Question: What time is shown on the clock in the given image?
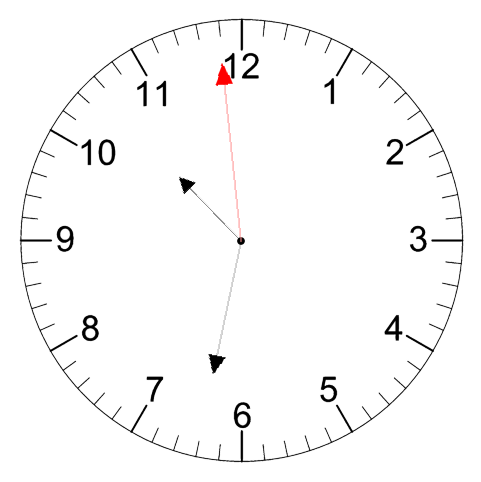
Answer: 10:31:59